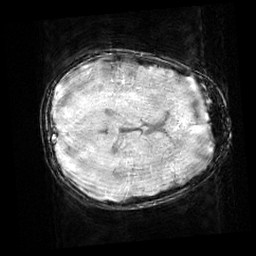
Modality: SWI
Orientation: axial
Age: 12
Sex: female
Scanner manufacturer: siemens
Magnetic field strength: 3 T
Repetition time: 0.027 s
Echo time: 0.02 s